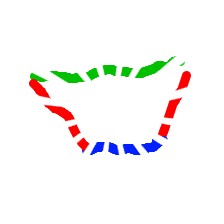
Shape: trapezoid